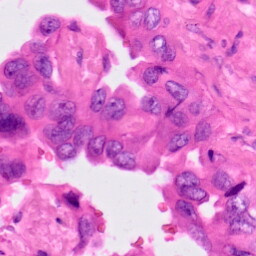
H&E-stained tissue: Lung